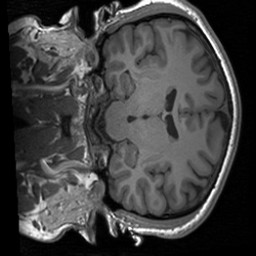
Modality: T1w
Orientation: coronal
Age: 23
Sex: male
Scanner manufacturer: siemens
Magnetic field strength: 3 T
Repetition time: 1.9 s
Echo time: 0.00226 s